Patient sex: F
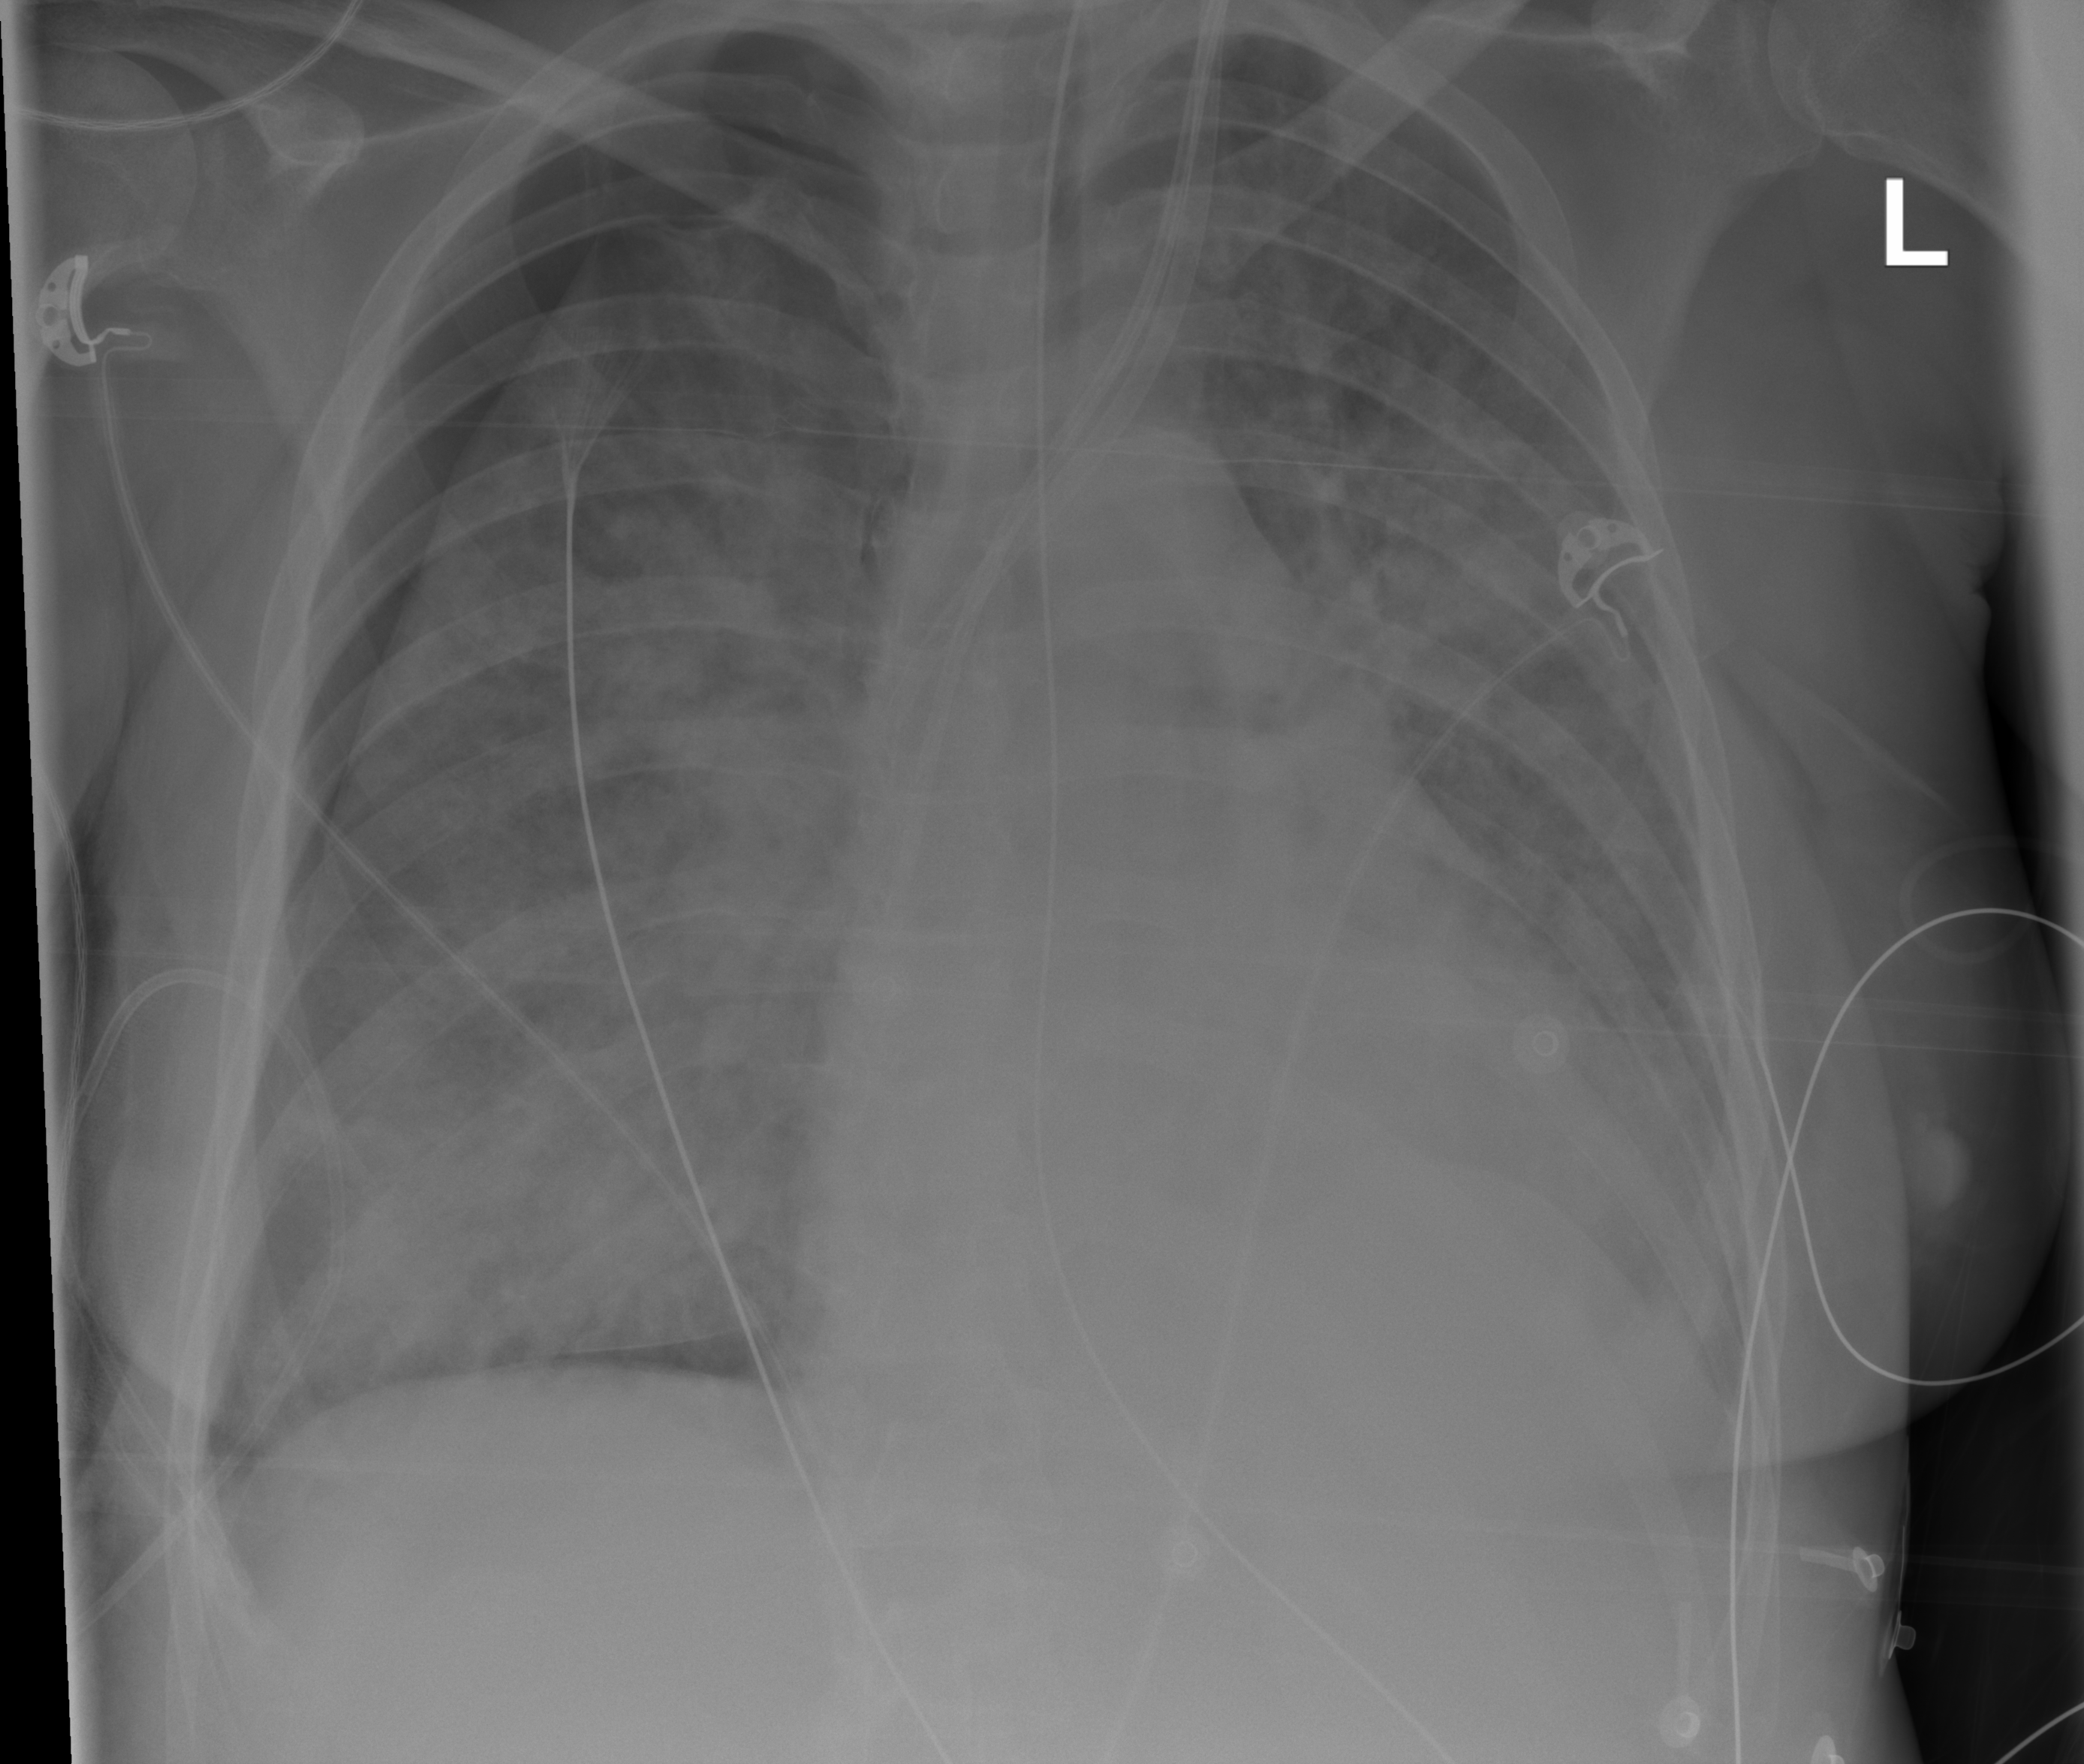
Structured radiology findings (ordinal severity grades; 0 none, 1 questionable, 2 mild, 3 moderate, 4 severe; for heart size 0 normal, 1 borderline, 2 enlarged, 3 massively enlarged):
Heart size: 2
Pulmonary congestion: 2
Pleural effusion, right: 0
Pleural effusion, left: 2
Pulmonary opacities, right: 3
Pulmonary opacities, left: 3
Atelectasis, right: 2
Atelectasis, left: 2